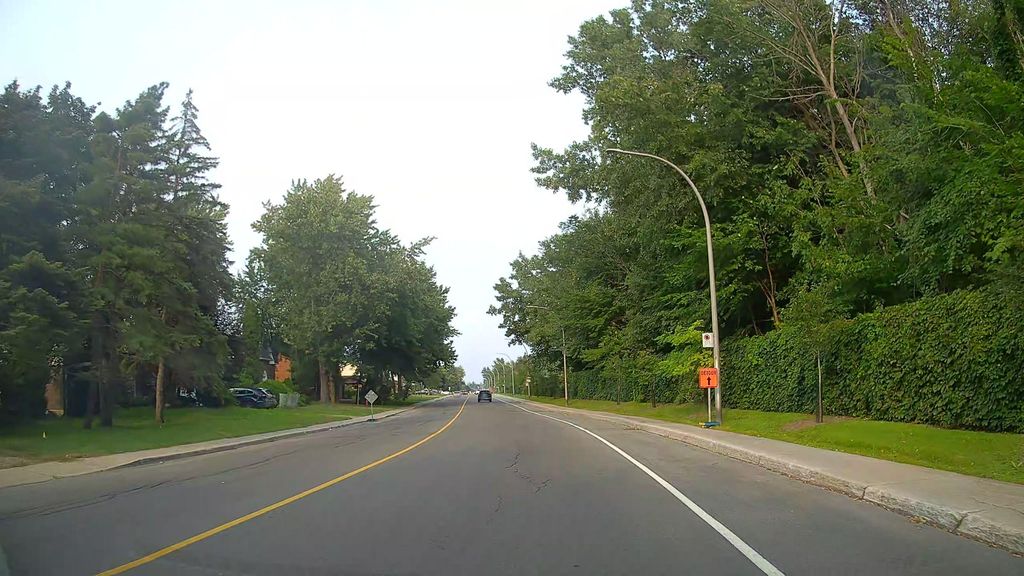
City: montreal